高一 · 立体几何学
如图所示, 在三棱雉 $P-A B C$ 的六条棱所在的直线中, 异面直线共有对.

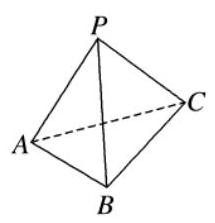
答案: 3
解析: $P A$ 与 $B C, P B$ 与 $A C, P C$ 与 $A B$ 互为异面直线。 $\therefore$ 共 3 对.